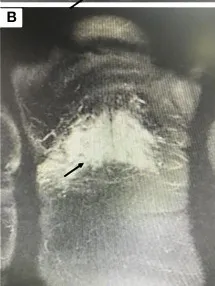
(C, D) After one year of sirolimus treatment, the lesion shrank dramatically (black arrow designates the lesion).
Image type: radiology (ct)